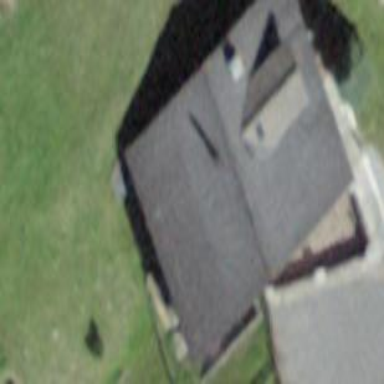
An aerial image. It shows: Building with tile roof.